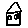
Label: house